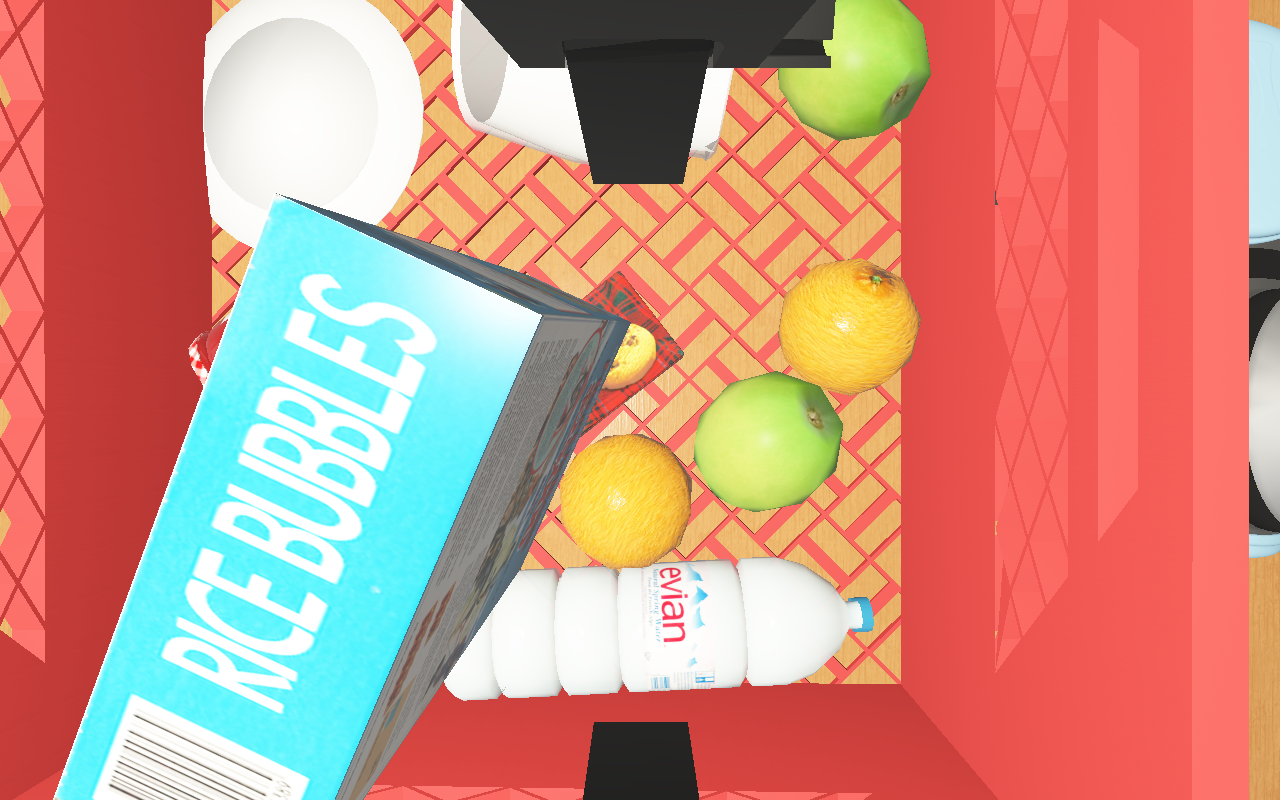
Objects in the scene:
carafe
water bottle
apple
apple
orange
cereal box
biscuit box